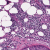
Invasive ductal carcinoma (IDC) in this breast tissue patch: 0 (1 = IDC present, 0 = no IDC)